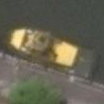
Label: civil